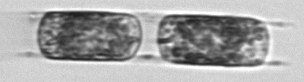
Label: Hemiaulus